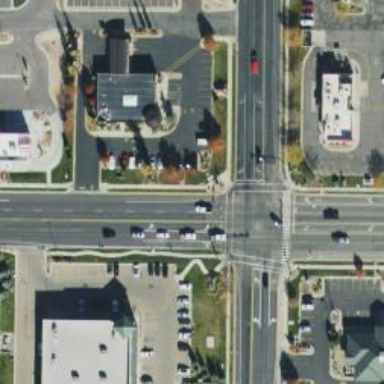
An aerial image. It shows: Crossing with marked lines on the road.